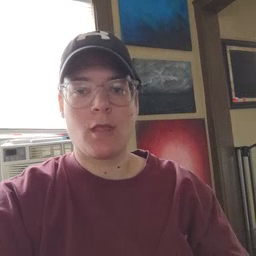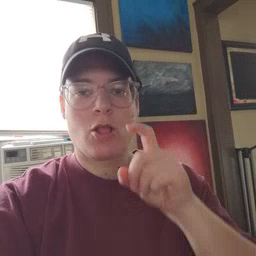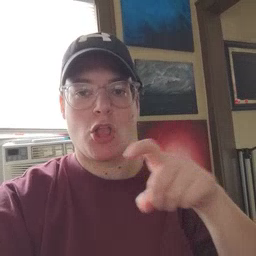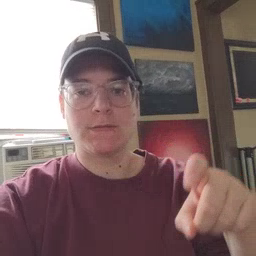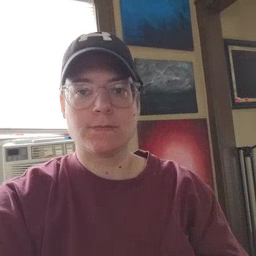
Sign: closet